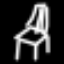
Label: chair